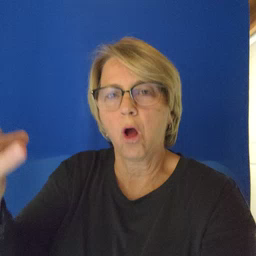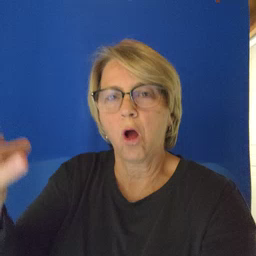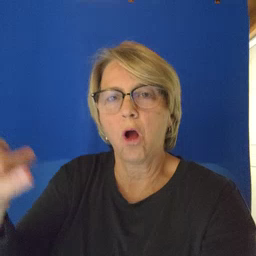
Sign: callonphone